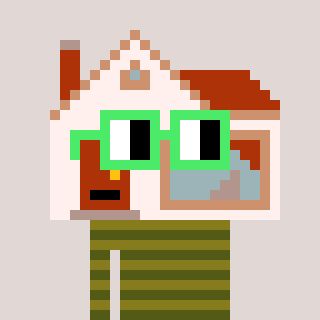
a pixel art character with square light green glasses, a house-shaped head and a gunk-colored body on a warm background